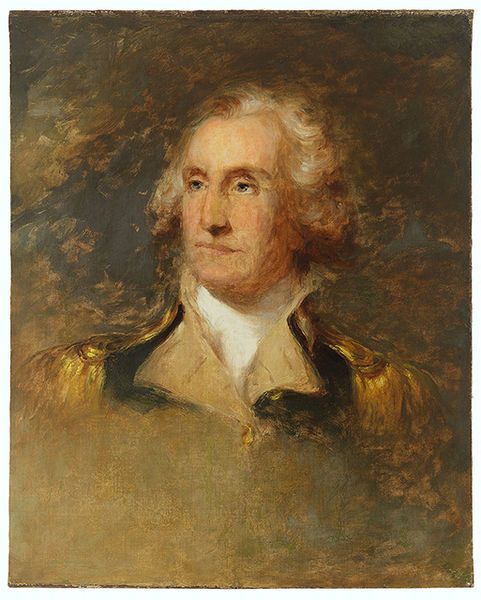
Titel: George Washington (1732-1799)
Künstler: Thomas Sully
Standort: Amherst (Massachusetts, USA)
Institution: Mead Art Museum, Amherst College
Schlagwörter: mann, weiß, mund, nase, profil, blick, augen, kragen, porträt, gold, haare, military, oil, soldier, white, face, nose, painting, portrait, uniform, man, head, eyes, noble, drawing, sketch, blue eyes, pastel, figure, colour, gentleman, blurry, washington, wig, george, general, navy, leader, lead, usa, admiral, us, revolutionary war, president, george washington, continental, buff, 1st, first, first president, commander in chief, looks as if body disapears, hair is unable to see color